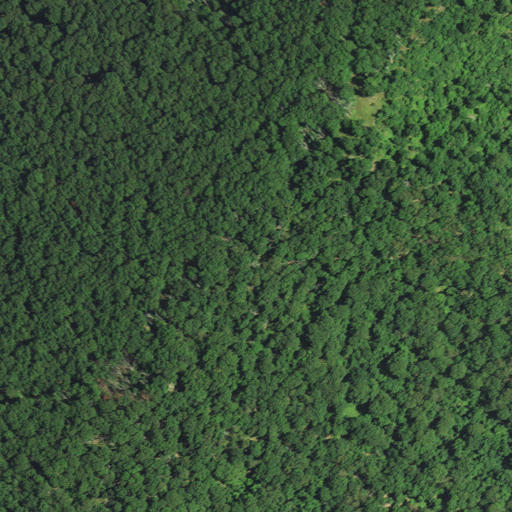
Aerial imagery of mountain in West Virginia named Phils Knob containing deciduous forest and mixed forest